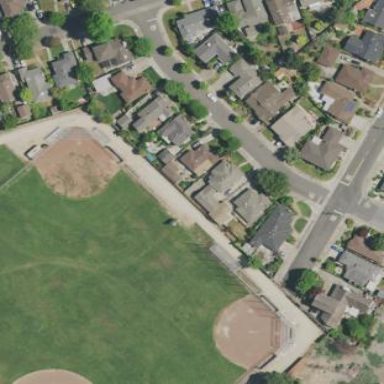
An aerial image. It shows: Baseball pitch for leisure land activities.